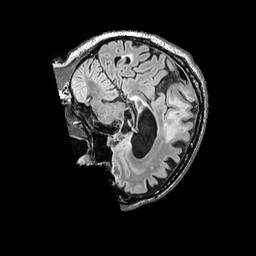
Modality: FLAIR
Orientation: sagittal
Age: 68
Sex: male
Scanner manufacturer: siemens
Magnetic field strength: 3 T
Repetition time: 5 s
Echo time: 0.387 s